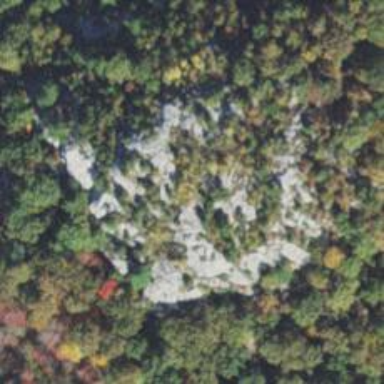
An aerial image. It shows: Peak in its natural state.